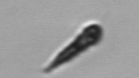
Label: Euglena